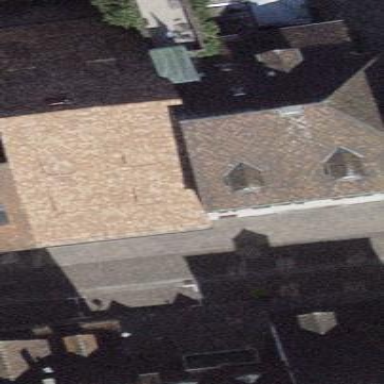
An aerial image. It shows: Building with tile roof.